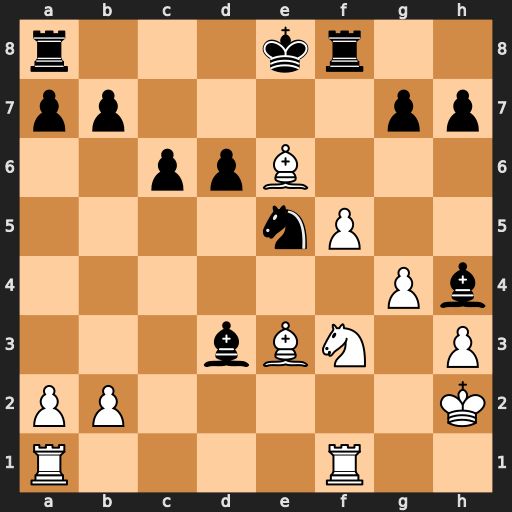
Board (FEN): r3kr2/pp4pp/2ppB3/4nP2/6Pb/3bBN1P/PP5K/R4R2
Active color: w
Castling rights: q
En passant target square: -
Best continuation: Nxh4 Bxf1 Rxf1